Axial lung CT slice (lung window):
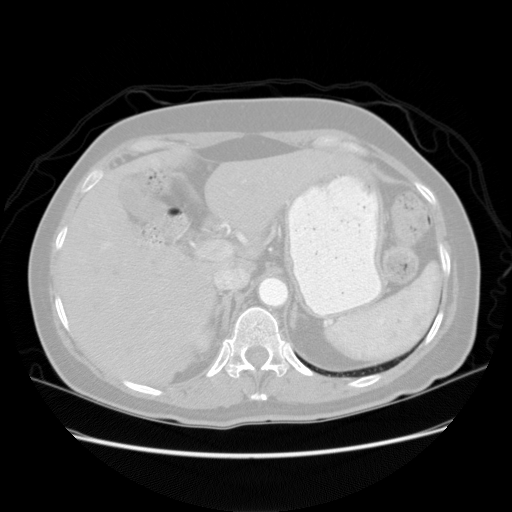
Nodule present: no